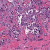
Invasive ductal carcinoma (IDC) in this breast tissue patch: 0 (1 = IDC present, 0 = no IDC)